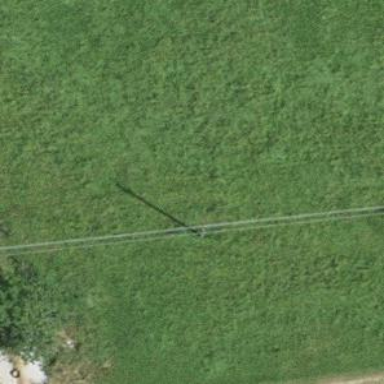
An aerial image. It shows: Utility pole as the man-made structure.